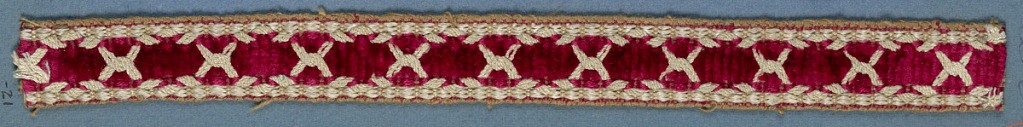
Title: Trimming
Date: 19th century
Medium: silk Technique: velvet
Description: Red and white trimming fragment ornamented with white threads arranged to form a pattern of interlocking compartments.